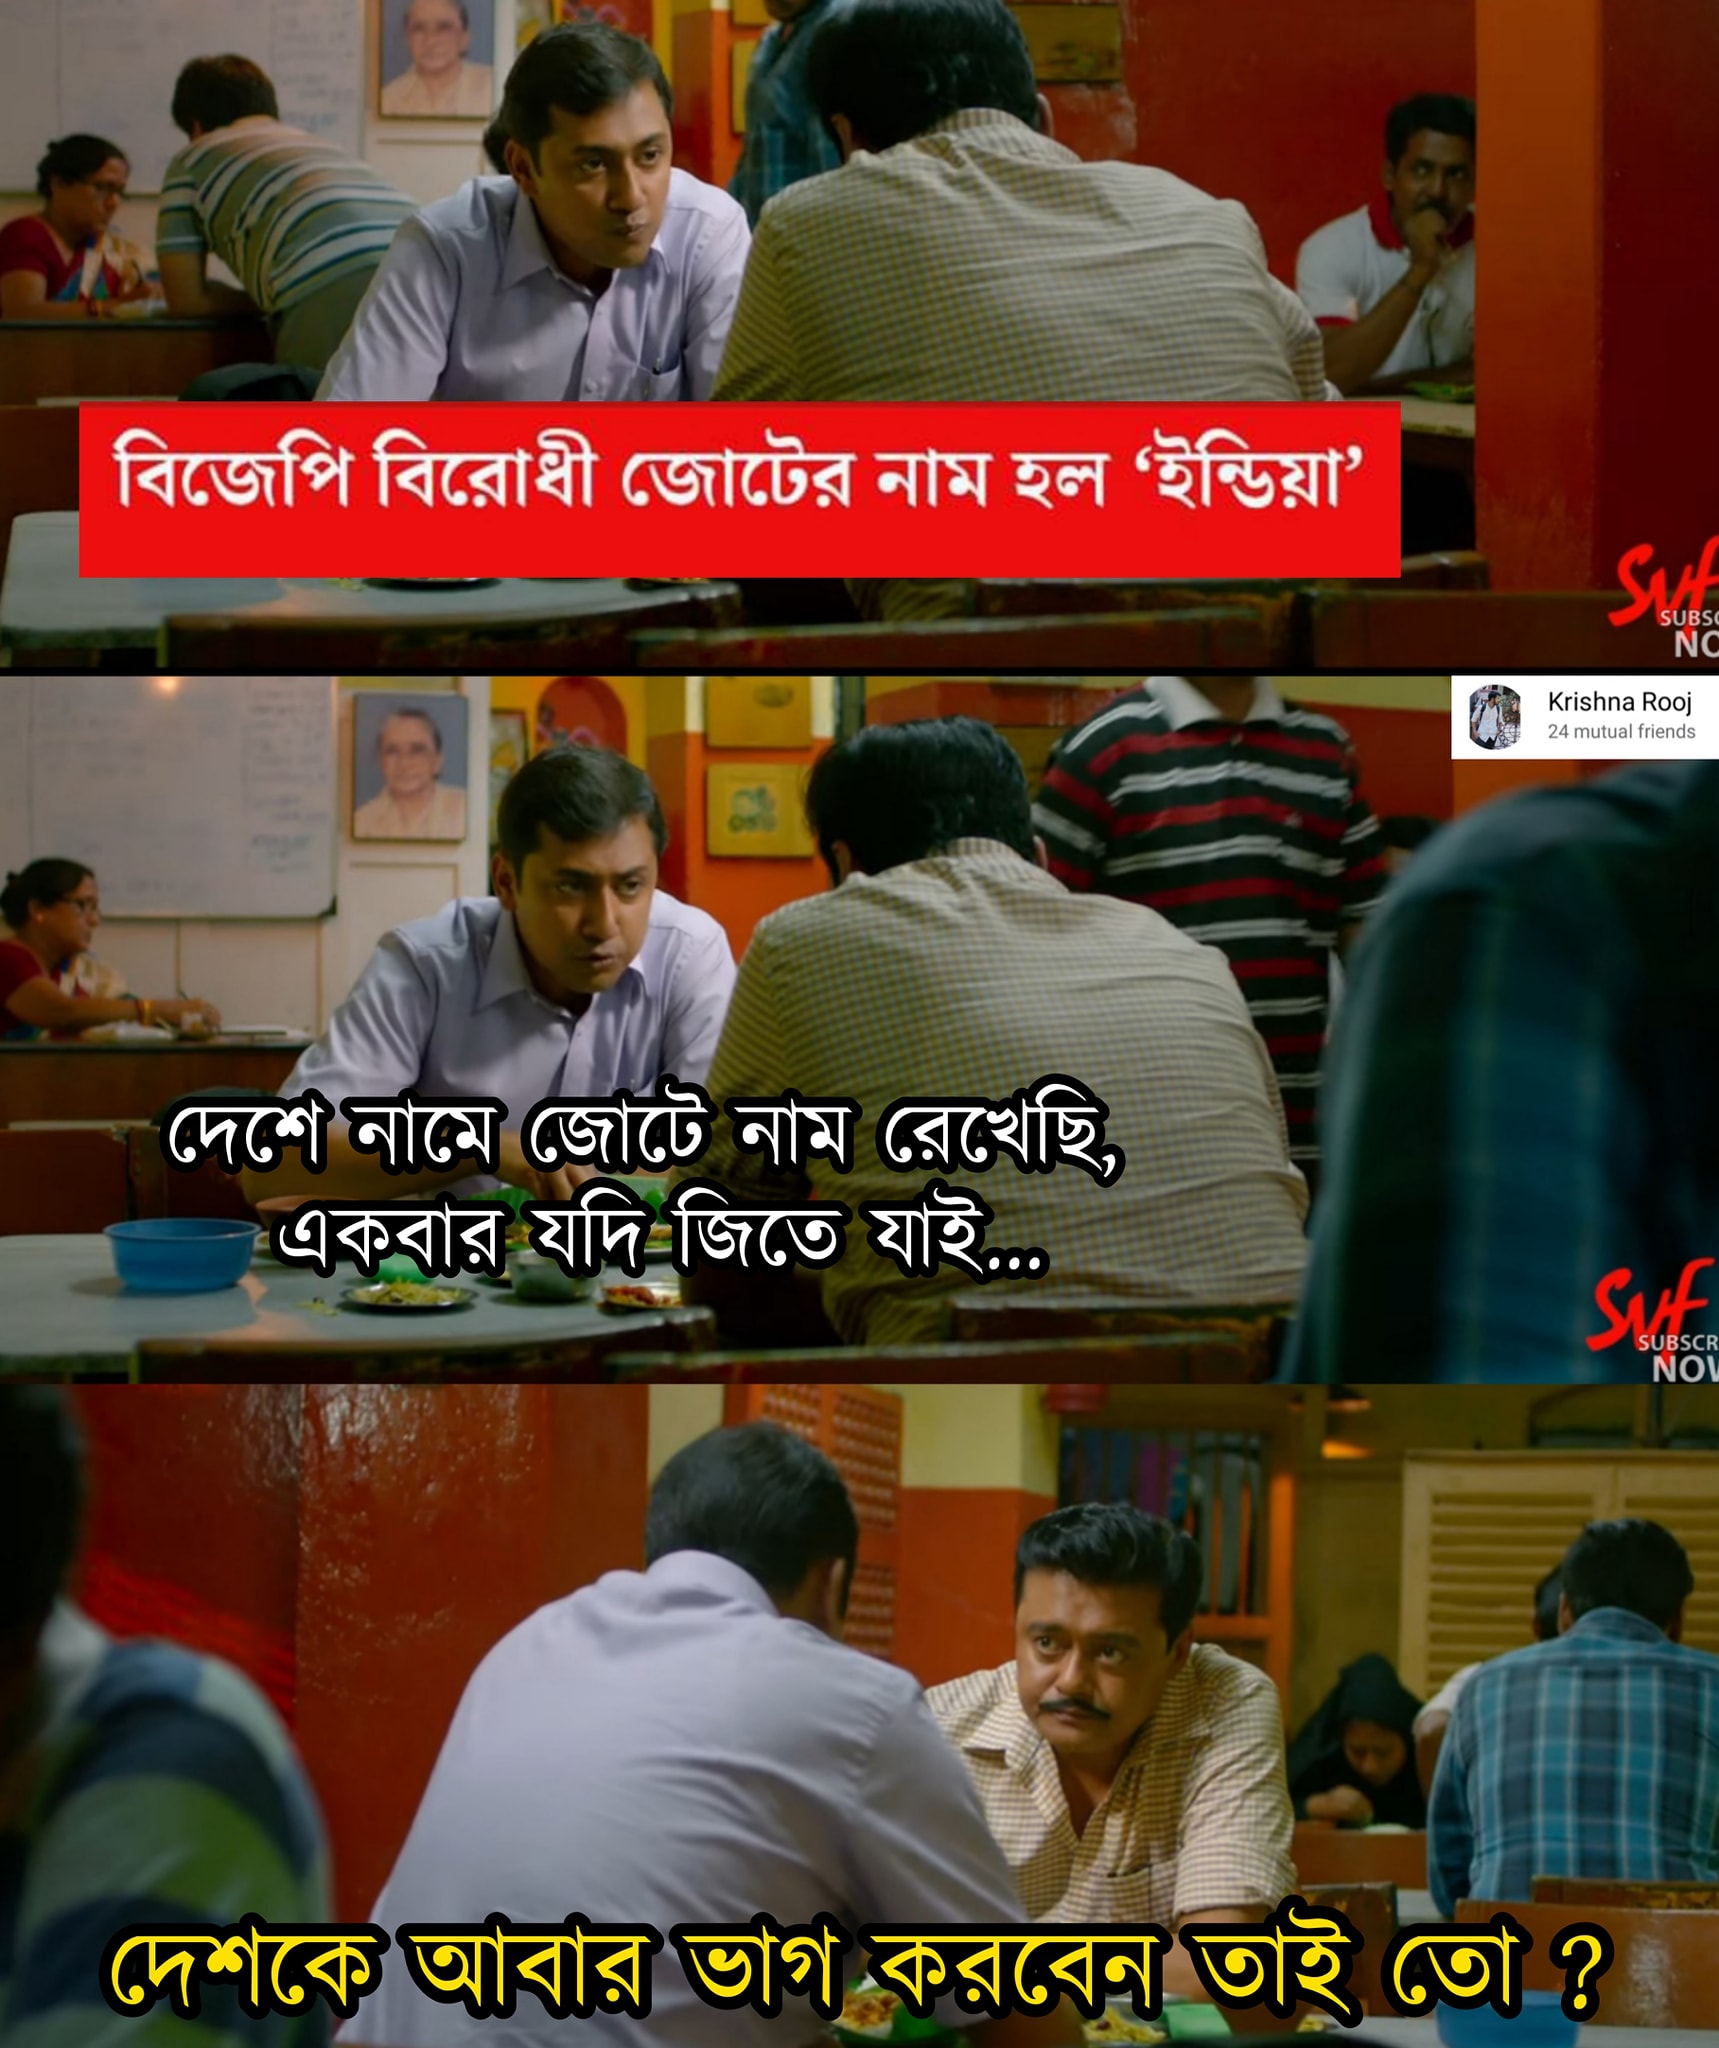
Text: বিজেপি বিরোধী জোটের নাম হল ইন্ডিয়া দেশে নামে জোটে নাম রেখেছি একবার যদি জিতে যাই দেশকে আবার ভাগ করবেন তাই তো
Label: Hate
Hate category: Political
Targeted group: Organization